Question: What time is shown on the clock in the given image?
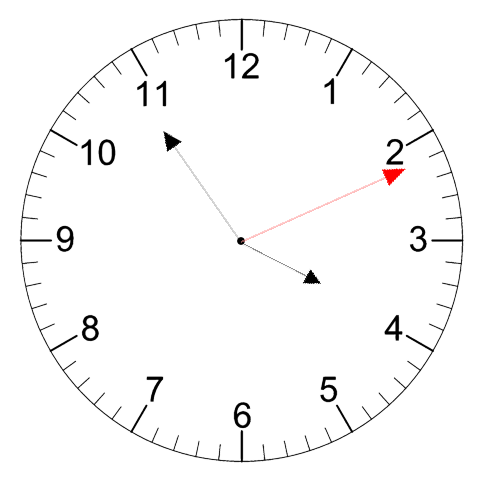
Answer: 03:54:11